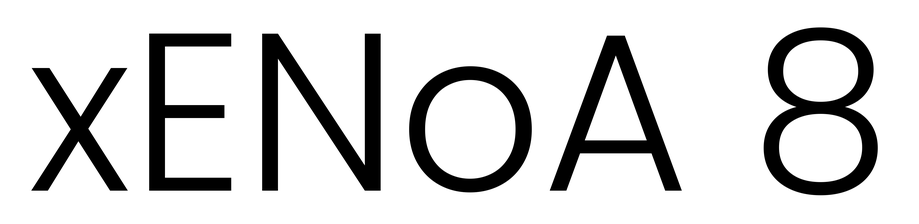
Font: Poppins-Light